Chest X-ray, PA view. Patient: 51 years old, sex M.
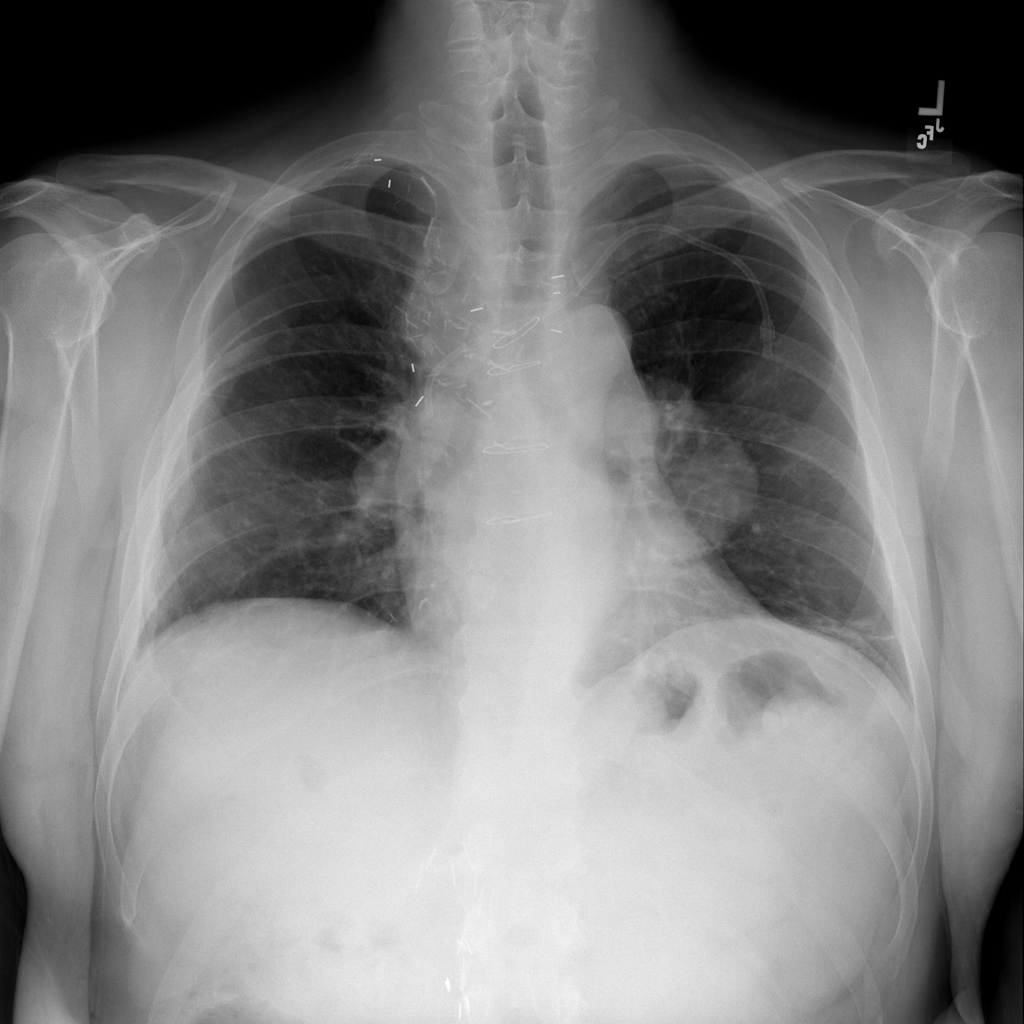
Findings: Atelectasis, Pleural_Thickening